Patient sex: F
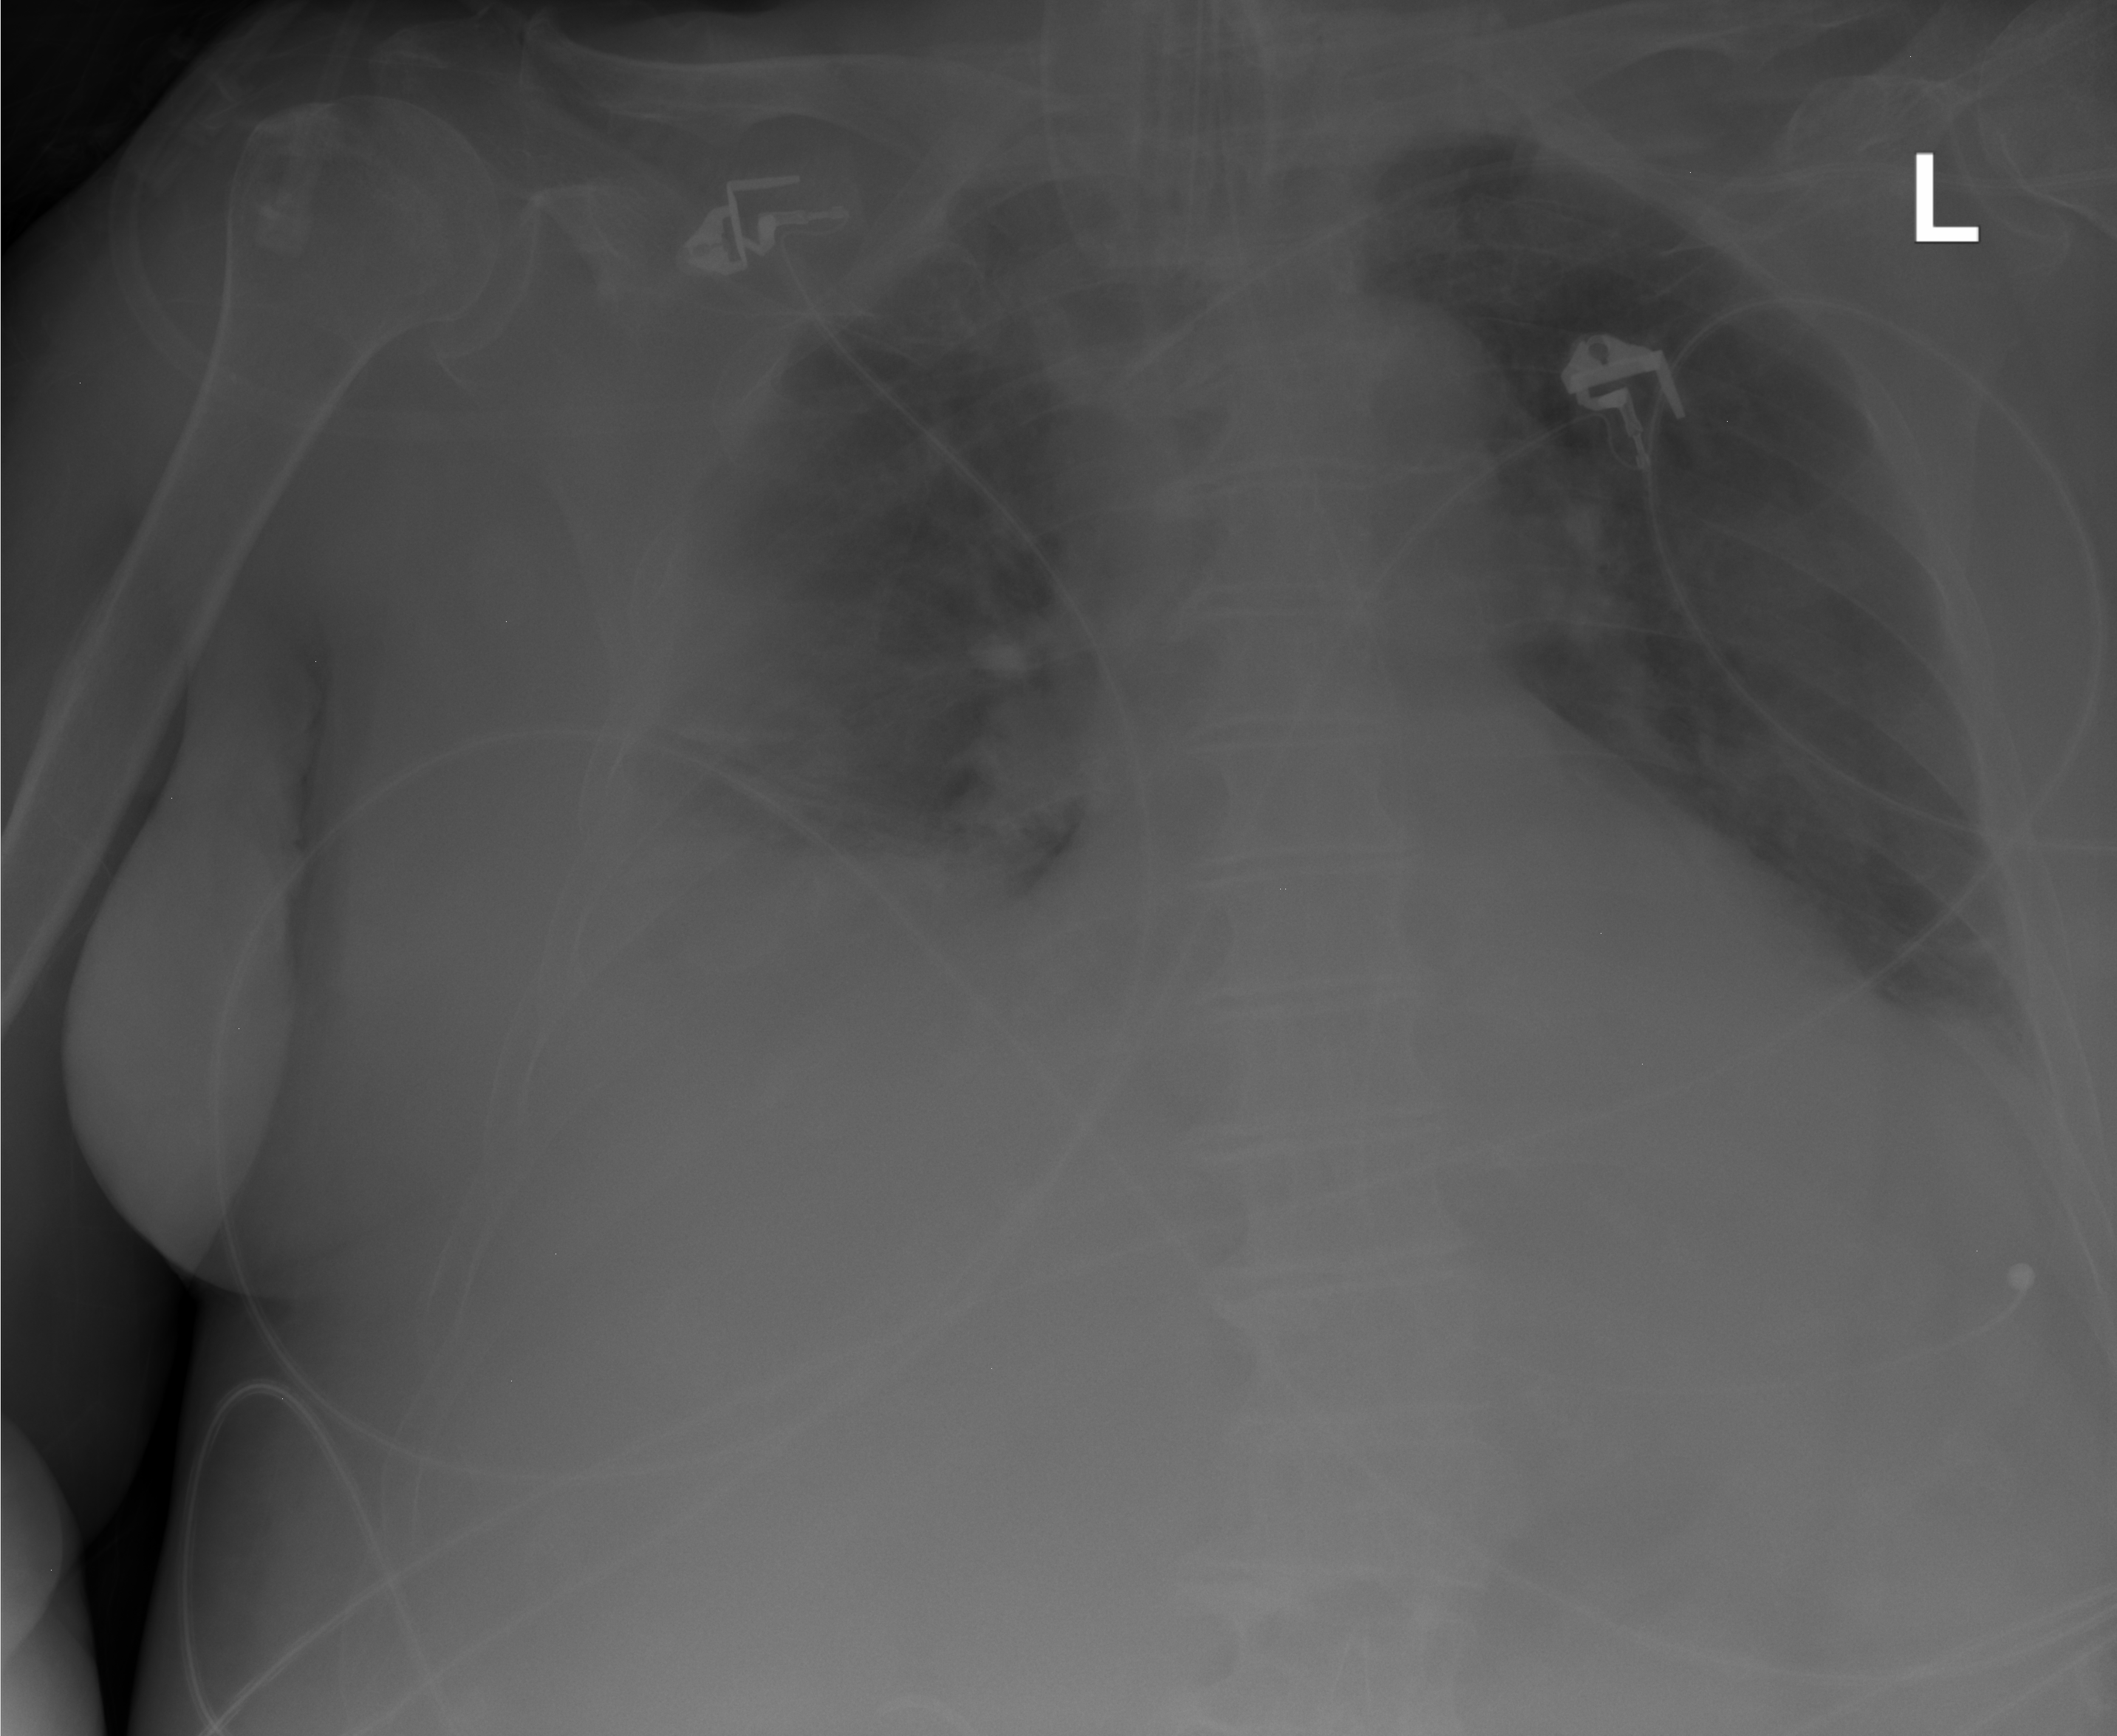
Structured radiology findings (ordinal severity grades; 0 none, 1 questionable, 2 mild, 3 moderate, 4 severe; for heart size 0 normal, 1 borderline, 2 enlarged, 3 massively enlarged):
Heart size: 1
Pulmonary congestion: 0
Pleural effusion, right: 3
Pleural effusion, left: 2
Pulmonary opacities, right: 2
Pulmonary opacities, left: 2
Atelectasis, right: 3
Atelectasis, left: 2